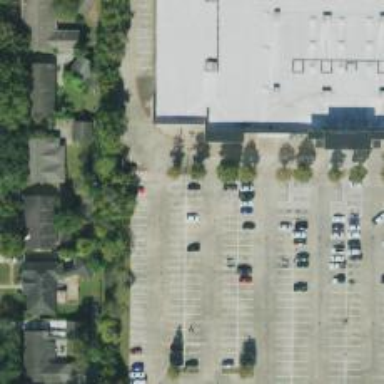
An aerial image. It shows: Parking space is available.